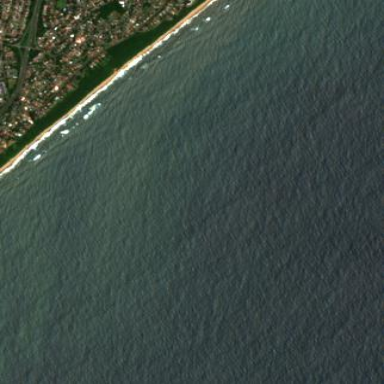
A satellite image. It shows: Beautiful beach with natural surroundings.